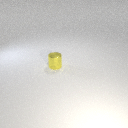
small yellow metal cylinder